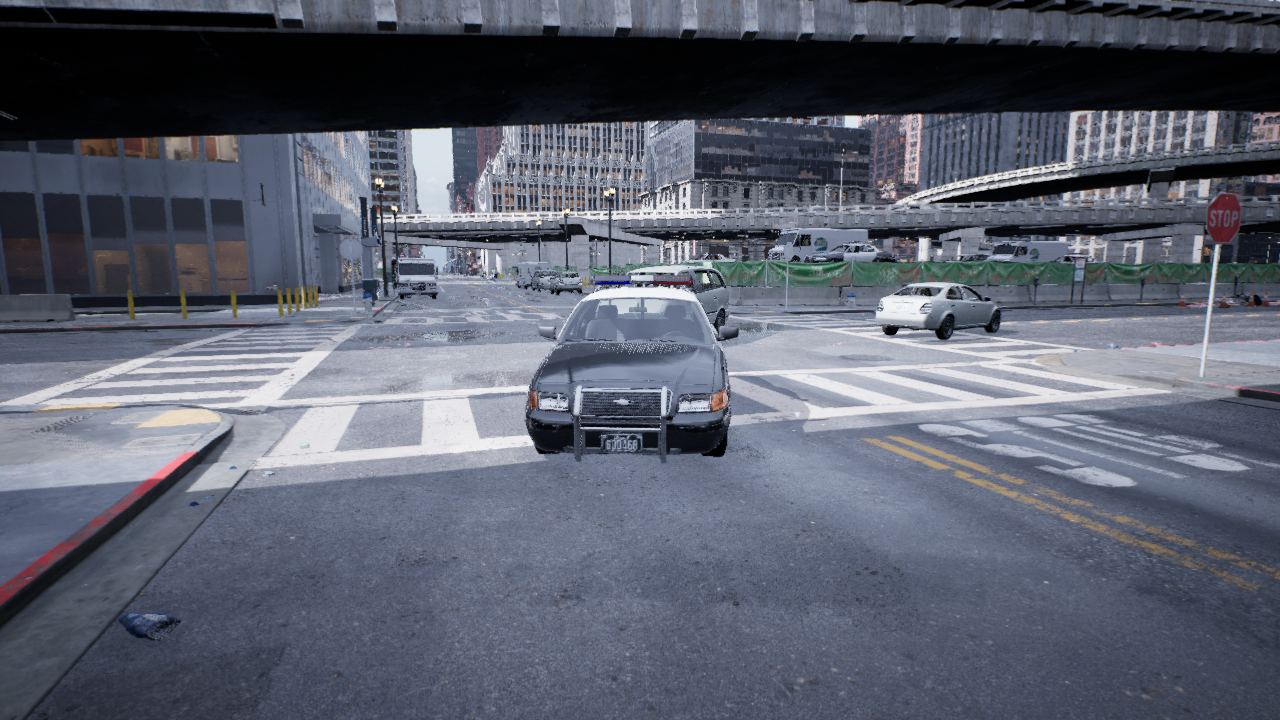
Venue: intersection
Lighting: overcast
Vehicle rig: sedan